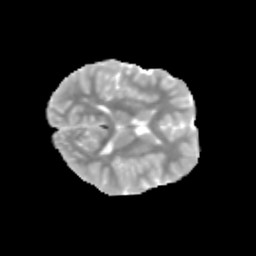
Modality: MD
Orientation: axial
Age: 9
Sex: male
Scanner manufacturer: siemens
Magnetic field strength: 3 T
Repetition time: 3.8 s
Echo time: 0.07 s